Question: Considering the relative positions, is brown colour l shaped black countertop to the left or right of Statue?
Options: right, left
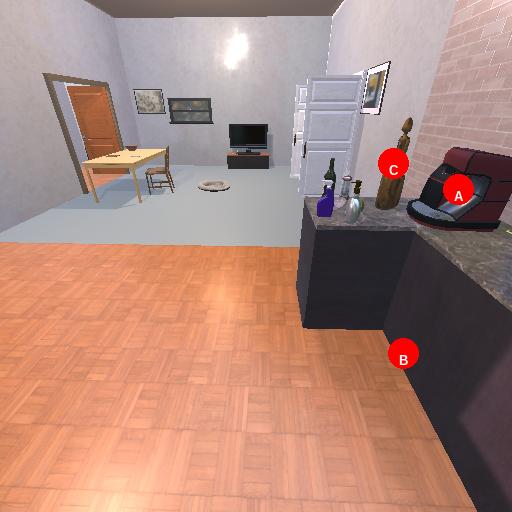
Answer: right